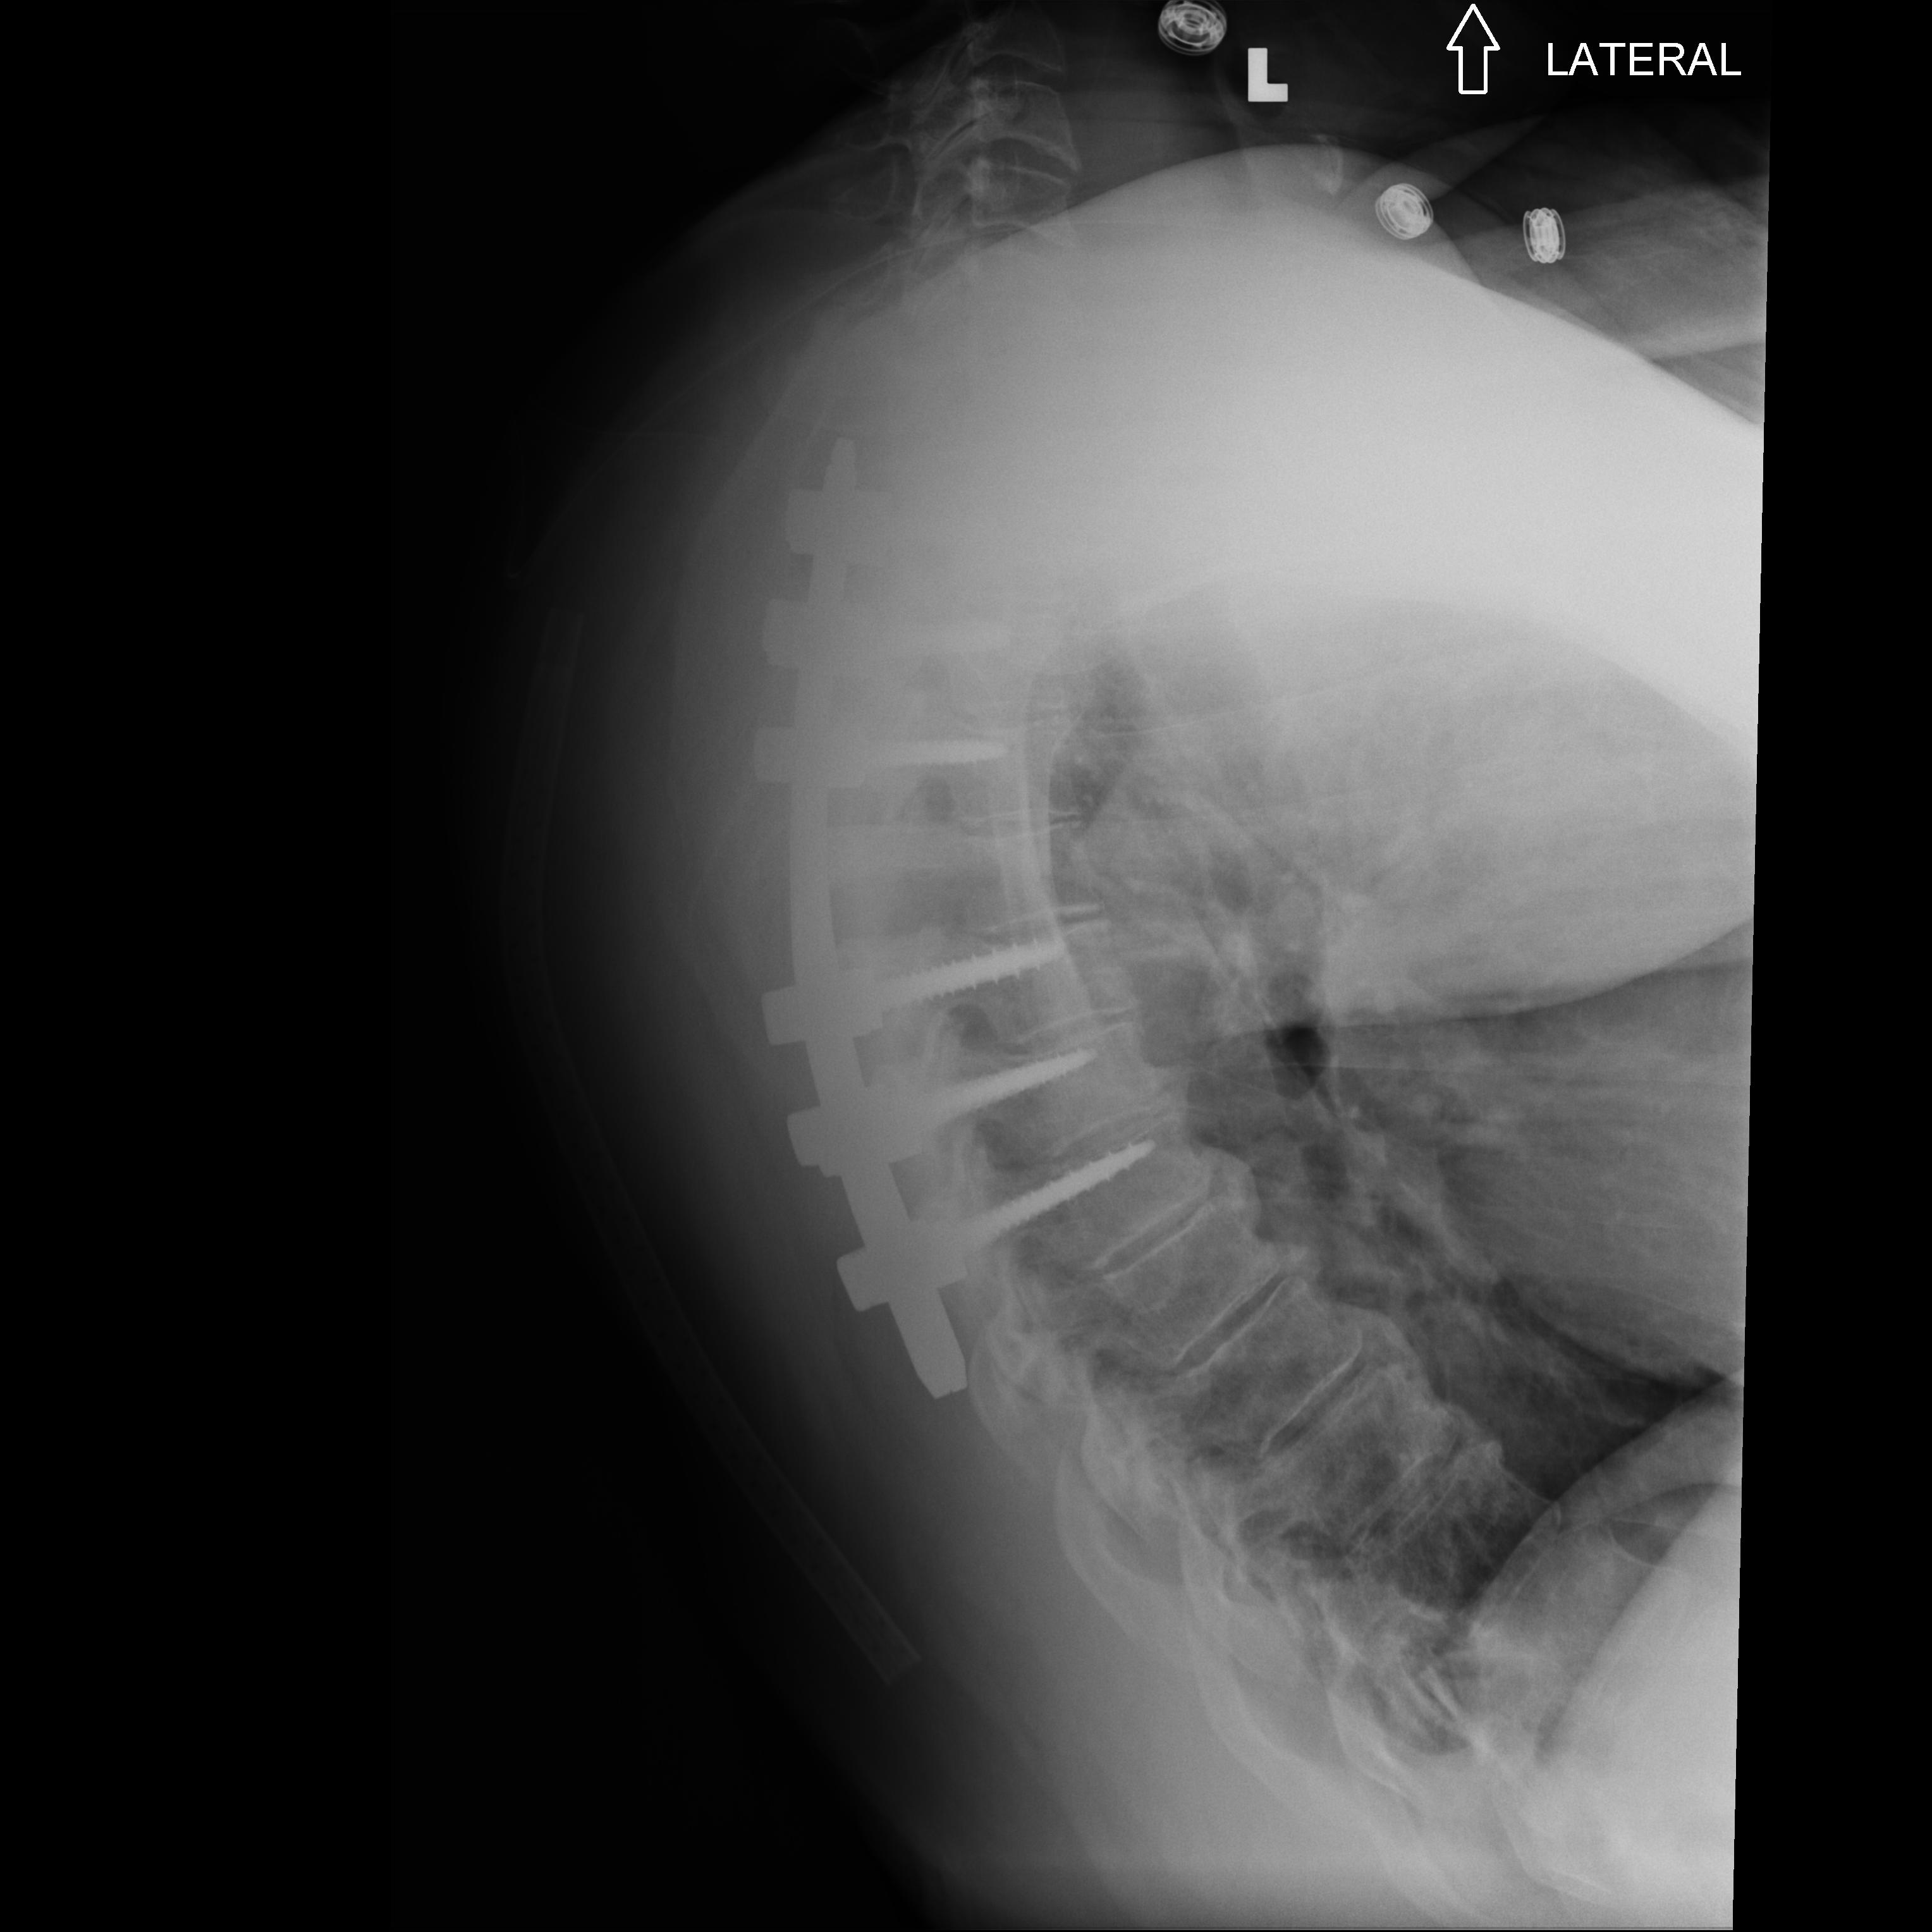
View: LATERAL
Implant manufacturer: medtronic solera